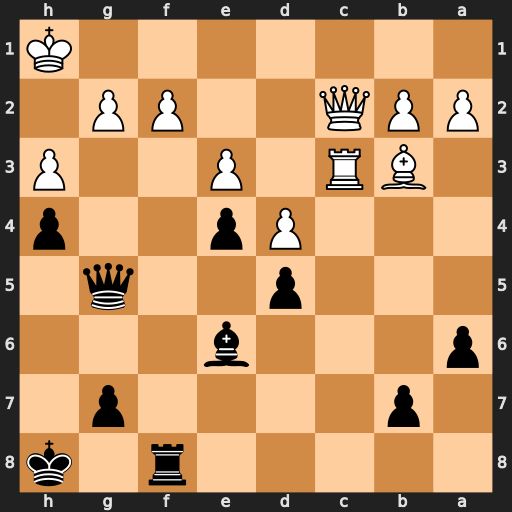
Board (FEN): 5r1k/1p4p1/p3b3/3p2q1/3Pp2p/1BR1P2P/PPQ2PP1/7K
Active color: b
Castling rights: -
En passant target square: -
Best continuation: Bxh3 gxh3 Rf3 Rc8+ Kh7 Rh8+ Kxh8 Qc8+ Kh7